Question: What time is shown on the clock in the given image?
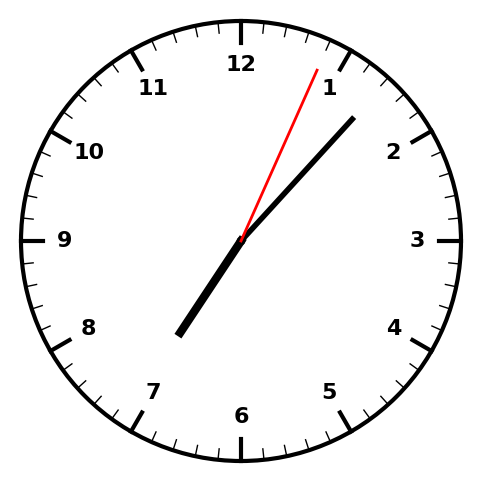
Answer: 07:07:04